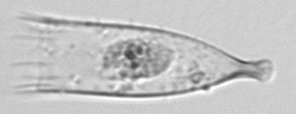
Label: Favella